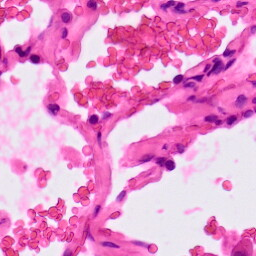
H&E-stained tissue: Lung